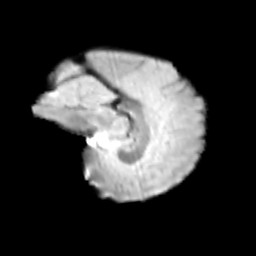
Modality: T2w
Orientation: sagittal
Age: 11
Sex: female
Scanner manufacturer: siemens
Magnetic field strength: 3 T
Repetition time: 3.8 s
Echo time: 0.07 s